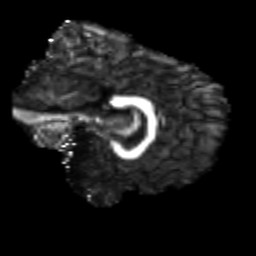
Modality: FA
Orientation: sagittal
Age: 21
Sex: female
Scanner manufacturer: siemens
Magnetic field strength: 3 T
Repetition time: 3.5 s
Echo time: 0.125 s